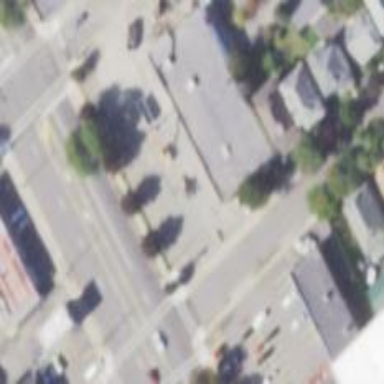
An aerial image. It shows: Commercial building.